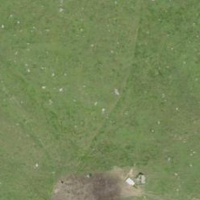
EUNIS habitat code: 26
Species observed at this site:
Vulpes vulpes
Monticola saxatilis